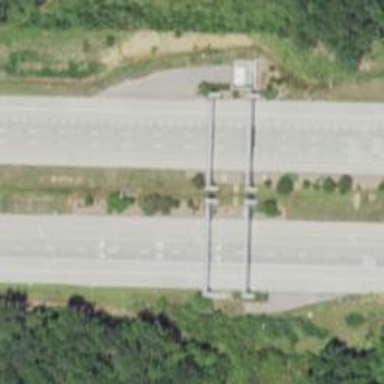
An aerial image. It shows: Toll gantry on the road.